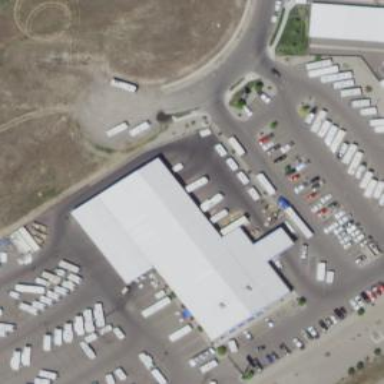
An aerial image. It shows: Caravan shop housed in building.